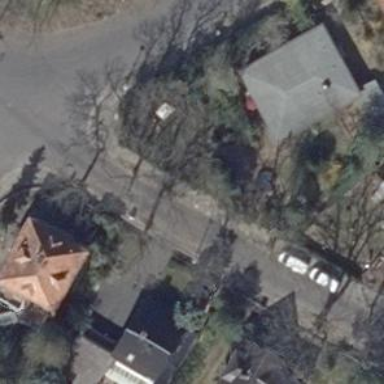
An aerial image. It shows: Residential road with asphalt surface. There are sidewalks on both sides of the road.